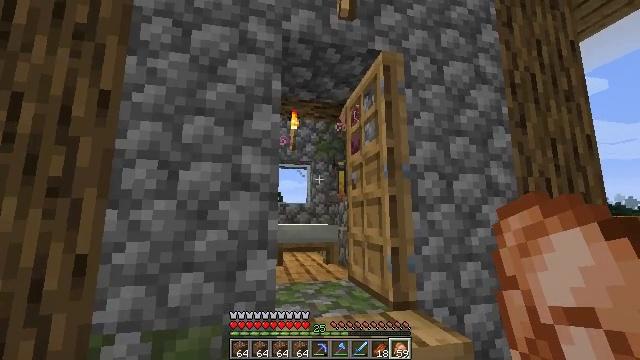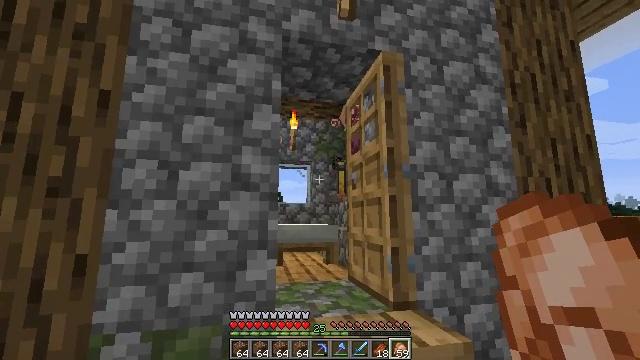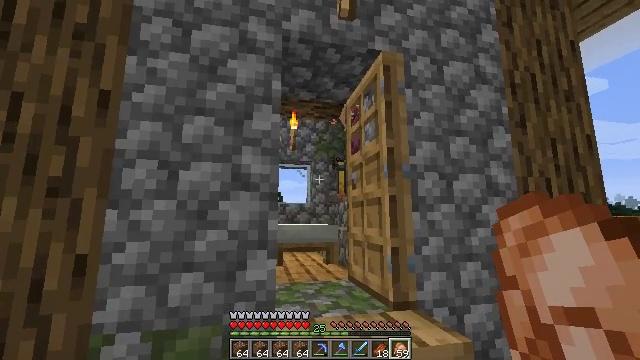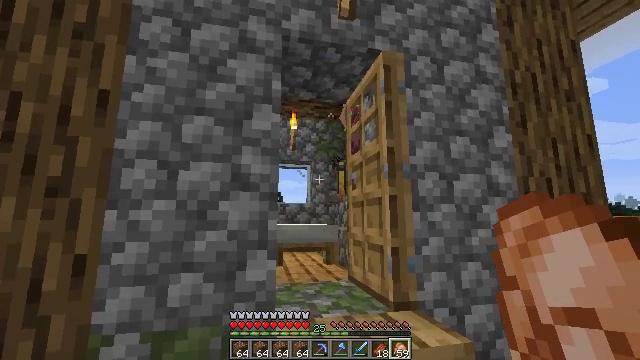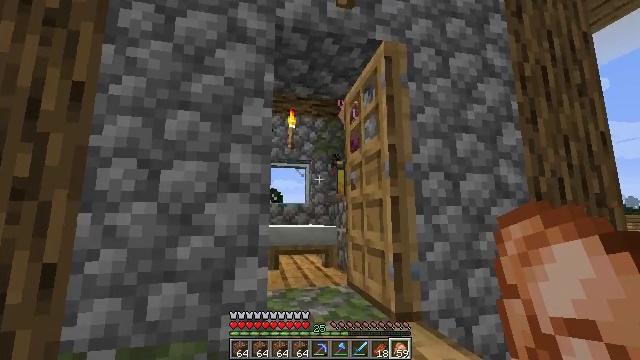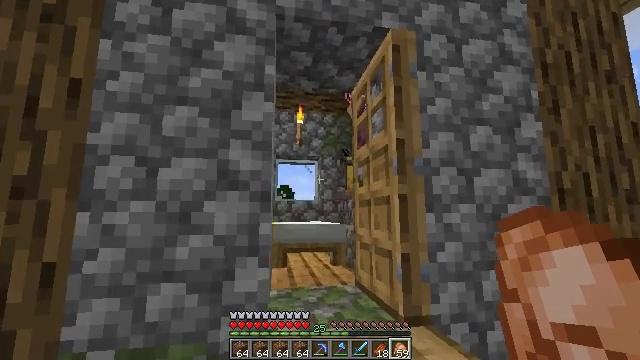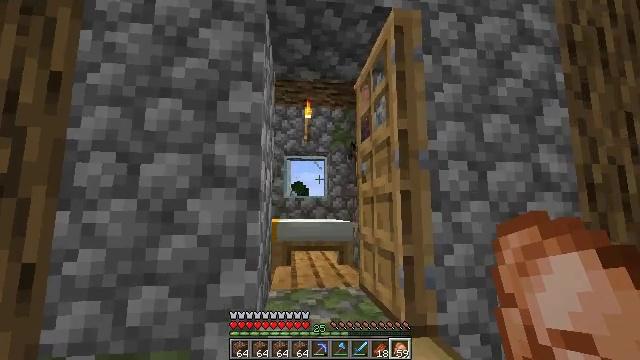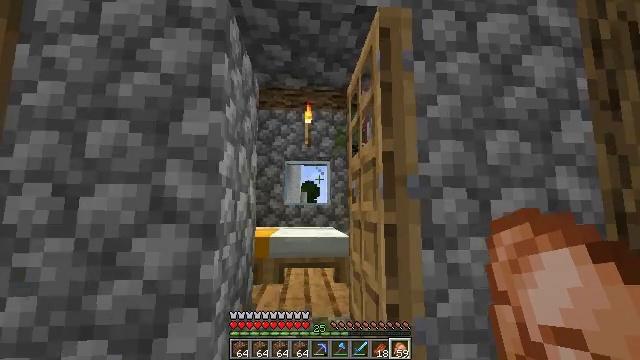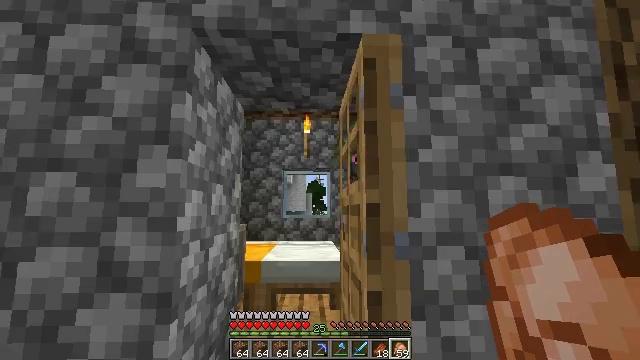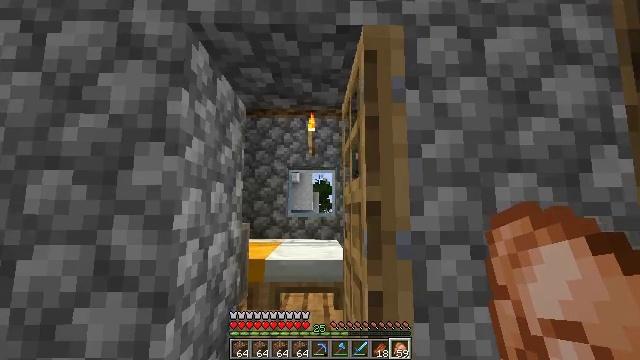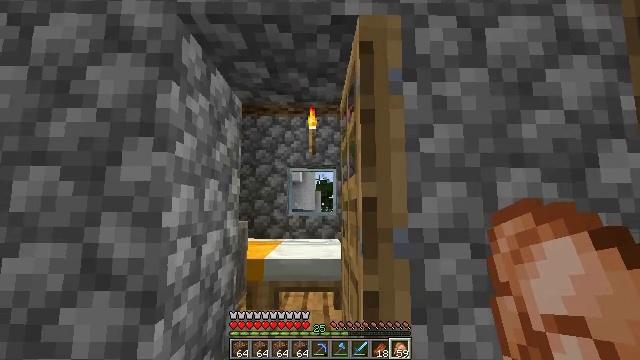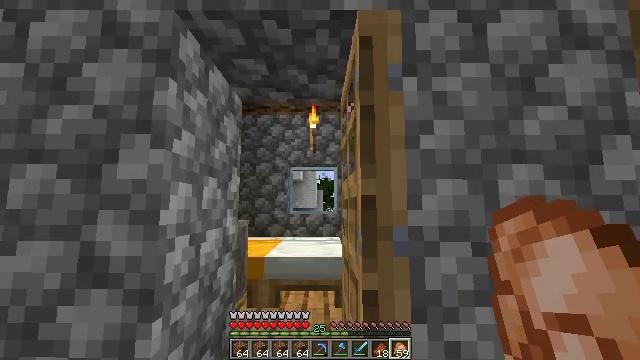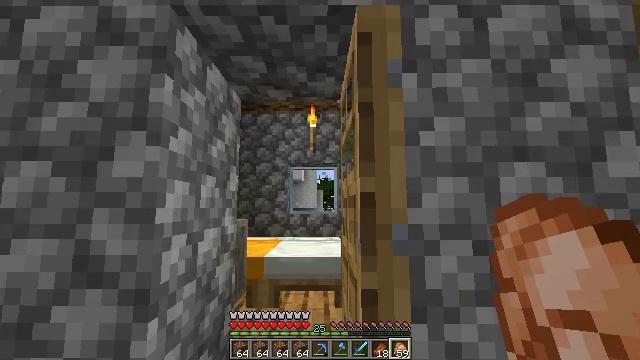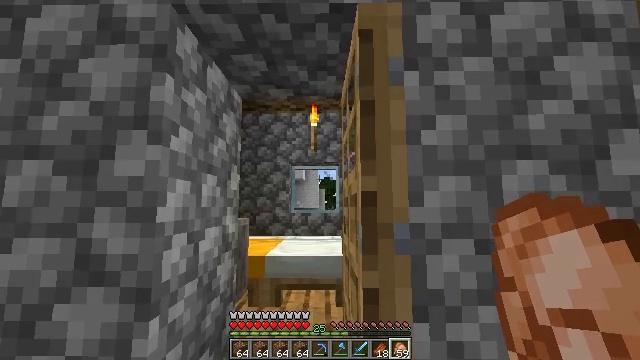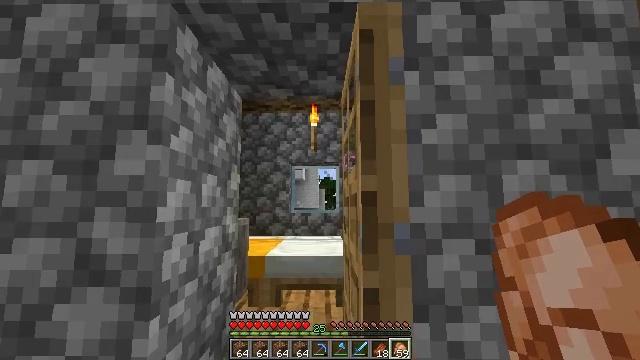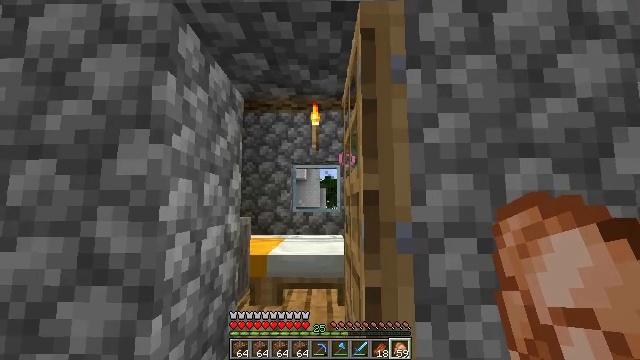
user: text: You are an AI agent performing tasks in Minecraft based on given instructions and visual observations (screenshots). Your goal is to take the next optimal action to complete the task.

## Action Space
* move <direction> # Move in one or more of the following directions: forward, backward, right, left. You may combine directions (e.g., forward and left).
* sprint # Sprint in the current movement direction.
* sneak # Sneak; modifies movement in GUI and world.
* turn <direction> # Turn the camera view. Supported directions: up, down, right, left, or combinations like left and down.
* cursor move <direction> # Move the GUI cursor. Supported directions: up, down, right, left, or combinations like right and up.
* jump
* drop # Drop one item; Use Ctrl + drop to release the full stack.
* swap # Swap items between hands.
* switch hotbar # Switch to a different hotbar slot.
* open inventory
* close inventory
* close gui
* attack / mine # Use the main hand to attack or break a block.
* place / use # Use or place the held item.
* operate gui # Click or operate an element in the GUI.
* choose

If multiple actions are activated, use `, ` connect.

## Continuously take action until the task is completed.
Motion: motion action
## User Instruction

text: Combine glowstone dust to craft a glowstone.
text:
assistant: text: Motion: no_op
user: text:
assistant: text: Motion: no_op
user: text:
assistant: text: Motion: move forward
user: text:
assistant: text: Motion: move forward and move right
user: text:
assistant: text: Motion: move forward and move right, turn left
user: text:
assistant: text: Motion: move forward and move right, turn left
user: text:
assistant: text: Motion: move forward and move right, turn left
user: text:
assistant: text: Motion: turn left
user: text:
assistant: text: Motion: turn left
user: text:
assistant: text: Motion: no_op
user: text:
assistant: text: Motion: no_op
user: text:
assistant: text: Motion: no_op
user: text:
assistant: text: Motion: no_op
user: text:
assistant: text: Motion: no_op
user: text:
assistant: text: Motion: no_op
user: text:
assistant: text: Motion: no_op
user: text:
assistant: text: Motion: no_op
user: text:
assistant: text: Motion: no_op
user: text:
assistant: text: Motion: no_op
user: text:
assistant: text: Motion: no_op
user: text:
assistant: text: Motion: no_op
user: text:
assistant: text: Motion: turn down
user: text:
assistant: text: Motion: turn down
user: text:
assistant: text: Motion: turn down
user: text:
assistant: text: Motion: no_op
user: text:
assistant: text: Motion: no_op
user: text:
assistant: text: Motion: move forward
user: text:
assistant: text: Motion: move forward
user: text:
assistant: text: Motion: move forward
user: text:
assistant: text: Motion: move forward